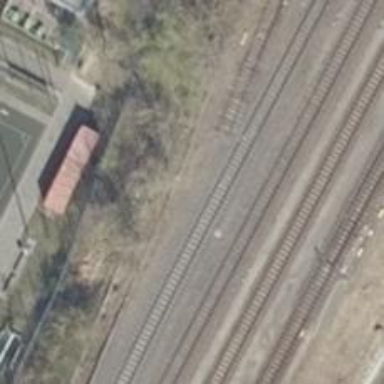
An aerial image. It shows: Abandoned railway yard is depicted.